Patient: sex M, age 67
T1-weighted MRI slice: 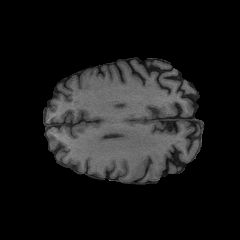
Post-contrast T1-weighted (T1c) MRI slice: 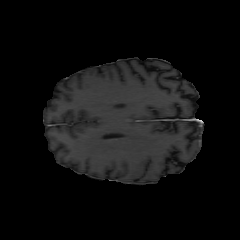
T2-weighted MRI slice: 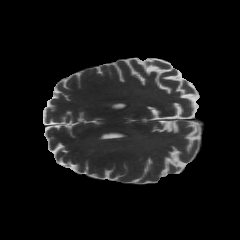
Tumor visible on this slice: no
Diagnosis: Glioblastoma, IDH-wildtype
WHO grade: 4